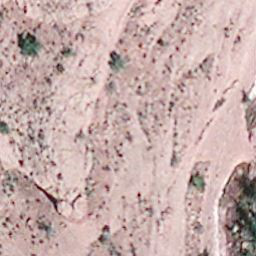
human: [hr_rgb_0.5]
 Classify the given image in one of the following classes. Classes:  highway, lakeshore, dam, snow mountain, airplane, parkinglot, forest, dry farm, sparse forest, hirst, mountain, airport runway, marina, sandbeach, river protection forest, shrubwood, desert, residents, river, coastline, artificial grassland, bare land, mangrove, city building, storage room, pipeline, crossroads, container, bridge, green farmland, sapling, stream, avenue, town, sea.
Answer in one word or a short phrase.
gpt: bare land